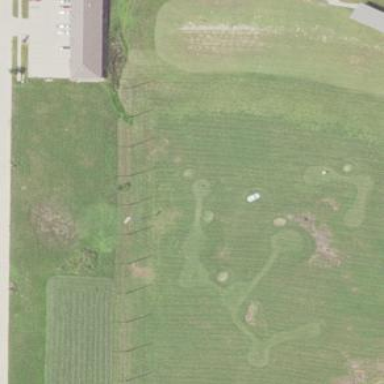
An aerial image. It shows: Picturesque green golfing area with grass land use.